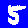
Digit: 5